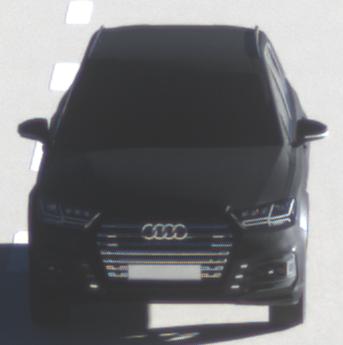
Make: Audi
Model: SQ7
Detailed model: -
Model produced from: 2016
Model produced until: 2018
Doors: 5
Color: black
Road condition: dry road
Daytime: morning or afternoon
Contrast: high contrast